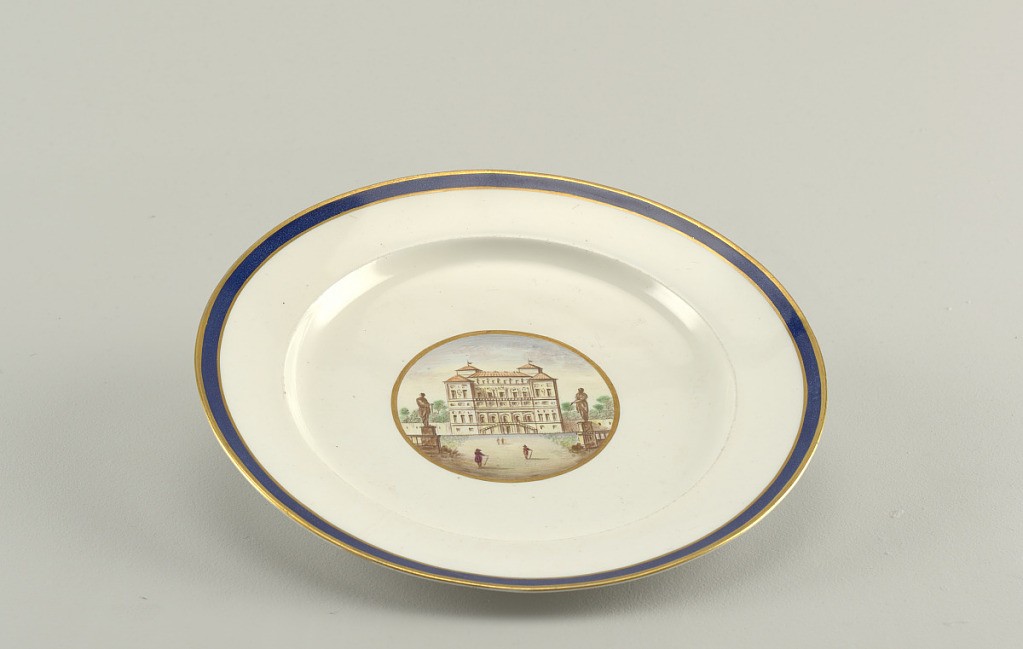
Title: Plate Depicting the Villa Borghese, from a "Topographical" Dinner or Dessert Service ("A Vedute")
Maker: Doccia Porcelain Factory, Italian, established 1735
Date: ca. 1810–1820
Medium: hard paste porcelain, vitreous enamel, gold
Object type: plate
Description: Circular plate of grayish porcelain with blue band between two gilt lines around rim; gilt-bordered circular medallion in center with polychrome ruins of Villa Borghese.